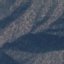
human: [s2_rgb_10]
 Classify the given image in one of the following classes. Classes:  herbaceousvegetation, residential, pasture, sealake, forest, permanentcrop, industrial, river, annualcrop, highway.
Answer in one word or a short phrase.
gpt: HerbaceousVegetation